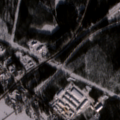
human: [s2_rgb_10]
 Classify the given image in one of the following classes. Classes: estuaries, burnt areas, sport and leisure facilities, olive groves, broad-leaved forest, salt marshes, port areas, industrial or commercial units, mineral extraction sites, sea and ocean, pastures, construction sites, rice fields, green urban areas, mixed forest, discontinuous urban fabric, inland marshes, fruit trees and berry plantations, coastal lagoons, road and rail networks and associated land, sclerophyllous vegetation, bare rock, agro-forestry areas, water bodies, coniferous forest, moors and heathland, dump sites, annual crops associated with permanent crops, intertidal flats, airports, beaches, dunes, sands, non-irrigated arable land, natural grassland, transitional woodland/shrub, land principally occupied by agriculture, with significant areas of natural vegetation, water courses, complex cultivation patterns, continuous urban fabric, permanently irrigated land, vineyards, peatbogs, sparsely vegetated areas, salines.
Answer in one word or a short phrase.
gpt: discontinuous urban fabric, coniferous forest, transitional woodland/shrub